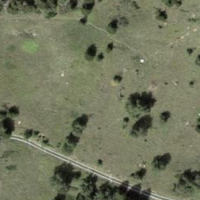
EUNIS habitat code: 26
Species observed at this site:
Aculepeira ceropegia
Dactylorhiza maculata